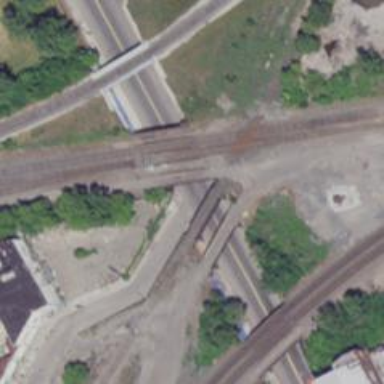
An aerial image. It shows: Railway crossing.